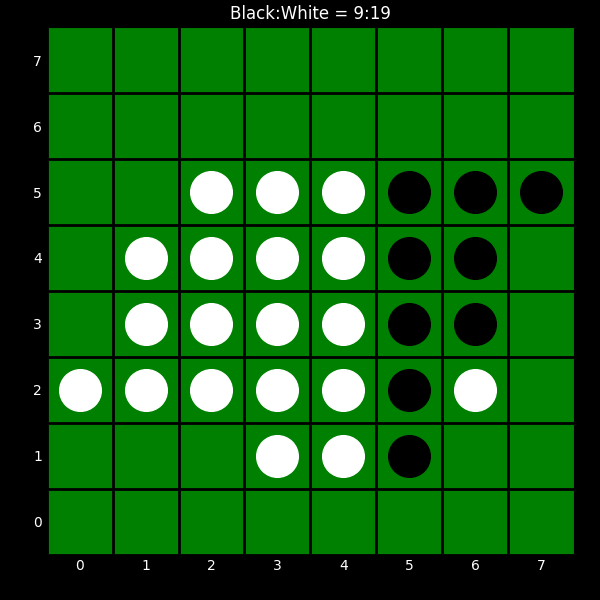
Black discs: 9
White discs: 19